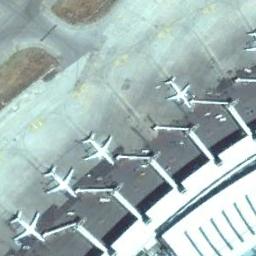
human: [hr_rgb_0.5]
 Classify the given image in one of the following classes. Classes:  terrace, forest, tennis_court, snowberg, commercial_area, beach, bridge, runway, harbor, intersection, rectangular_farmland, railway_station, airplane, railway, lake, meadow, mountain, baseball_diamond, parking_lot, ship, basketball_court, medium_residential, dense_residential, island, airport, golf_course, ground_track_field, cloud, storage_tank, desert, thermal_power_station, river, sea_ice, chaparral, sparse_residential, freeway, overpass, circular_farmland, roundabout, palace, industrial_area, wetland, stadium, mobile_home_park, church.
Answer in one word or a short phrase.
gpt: airplane